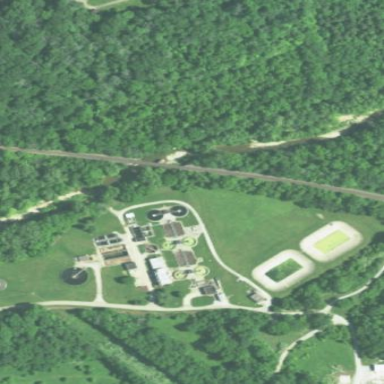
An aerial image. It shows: Wastewater plant.